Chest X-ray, AP view. Patient: 52 years old, sex M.
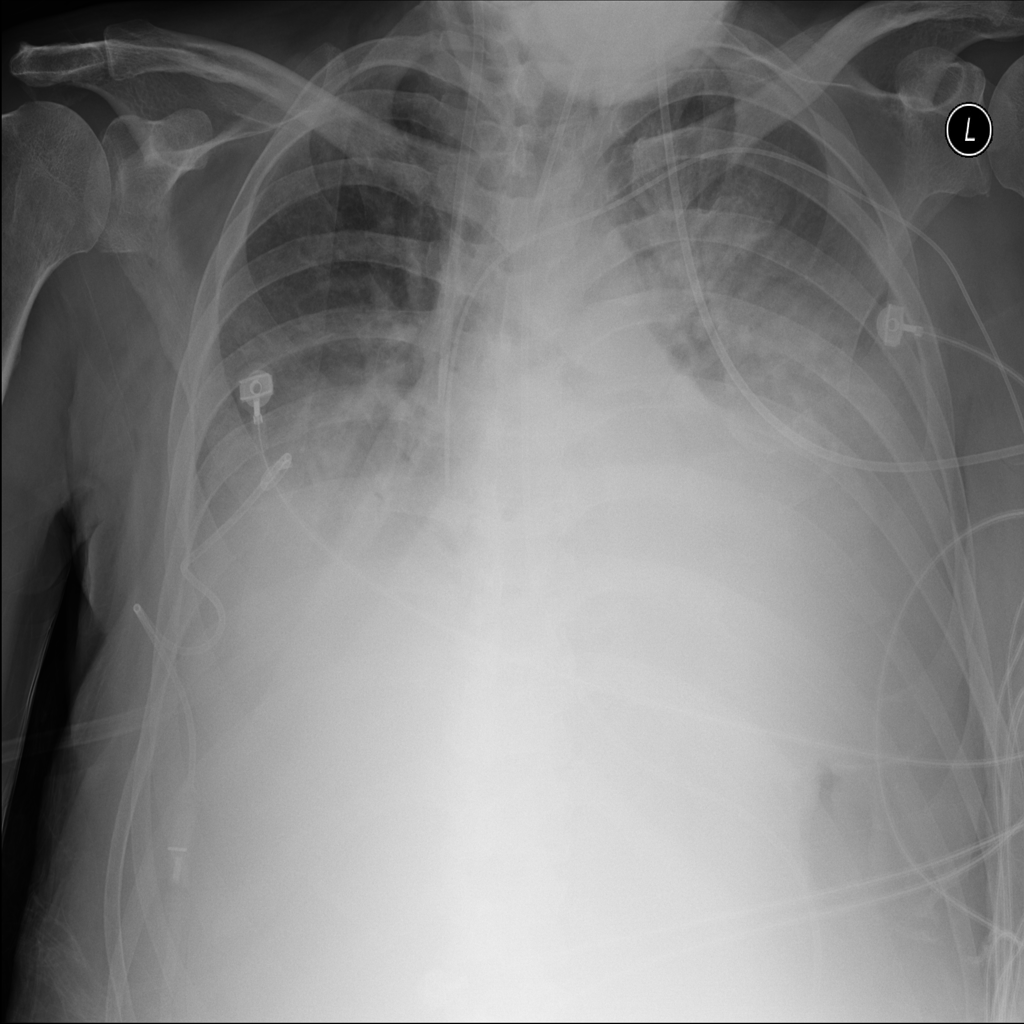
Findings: Effusion